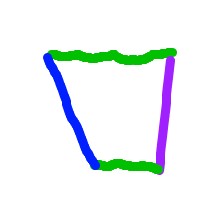
Shape: trapezoid